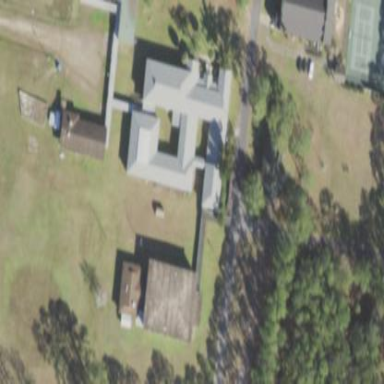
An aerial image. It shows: School building.